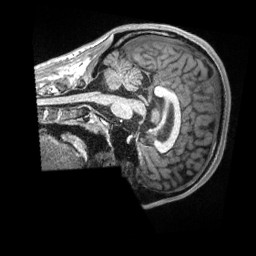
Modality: T1w
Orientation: sagittal
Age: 23
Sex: male
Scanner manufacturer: siemens
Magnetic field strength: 3 T
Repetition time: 2.3 s
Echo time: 0.00288 s